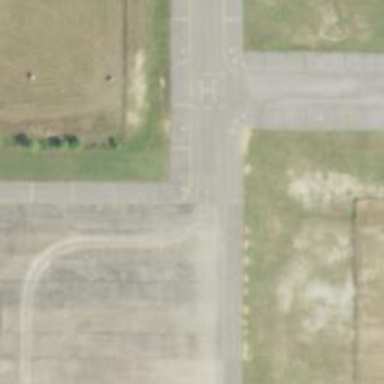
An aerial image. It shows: Image of taxiway at airport.